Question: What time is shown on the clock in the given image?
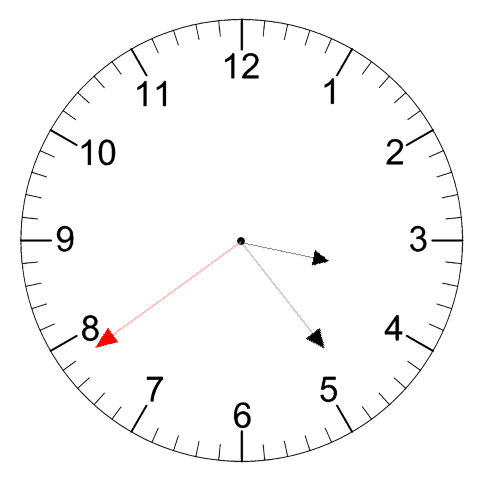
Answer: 03:23:39